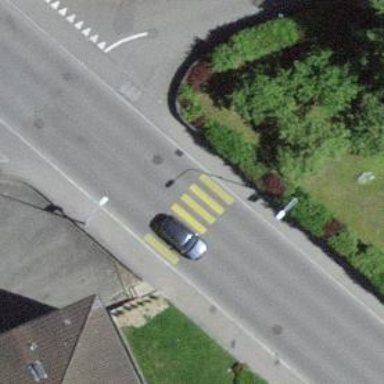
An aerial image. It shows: Uncontrolled zebra crossing with notable zebra markings.